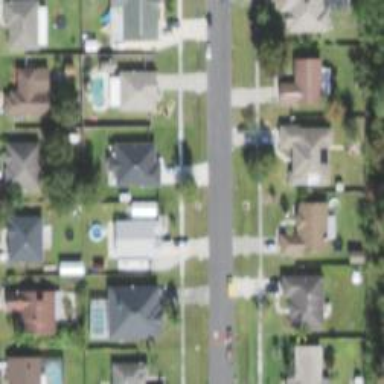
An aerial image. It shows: Residential road with sidewalk on the left side.